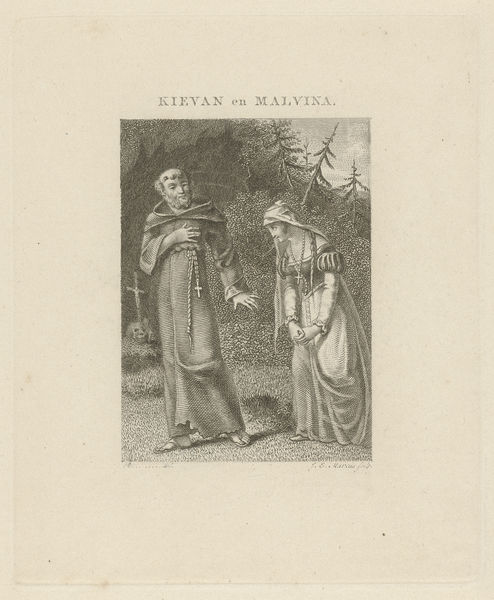
Titel: Vrouw en een geestelijke in een landschap
Künstler: Jacob Ernst Marcus
Standort: Amsterdam
Institution: Rijksmuseum
Schlagwörter: baum, himmel, mann, wolken, bäume, landschaft, frau, grau, kleid, zeichnung, gürtel, schleier, weg, haube, bart, bibel, falten, schädel, hände, strauch, busch, geistlicher, gewand, kutte, blatt, pflanzen, wald, schrift, kette, grafik, graphik, kreuz, seil, druck, radierung, nonne, treffen, totenkopf, grab, mönch, heiliger, rosenkranz, habe, wiede, freau, priest, kievan, mavina, malvina, npriest, i see a woman looking at a man. both carry religious symbols